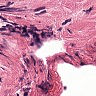
Metastatic tissue present: no